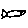
Label: fish